Field crop: maize
Growth stage: 2
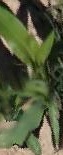
Species: maize